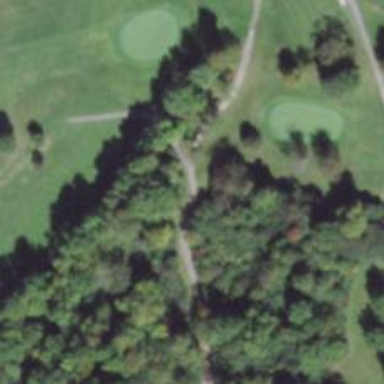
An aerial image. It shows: Path used for both walking and golf.